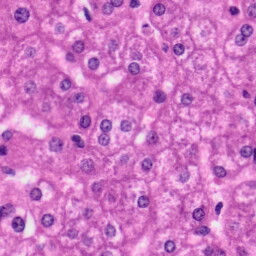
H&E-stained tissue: Liver